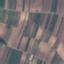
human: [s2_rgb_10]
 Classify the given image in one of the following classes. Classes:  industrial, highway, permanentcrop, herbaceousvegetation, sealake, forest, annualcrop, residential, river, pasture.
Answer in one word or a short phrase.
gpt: PermanentCrop